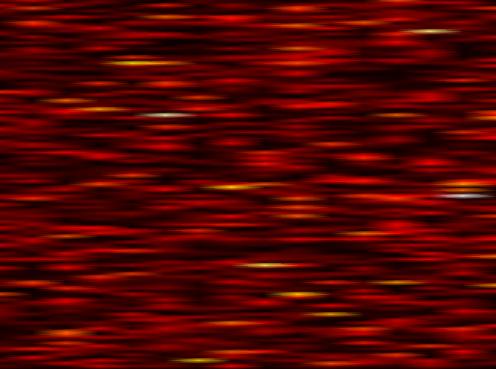
Label: FBMC